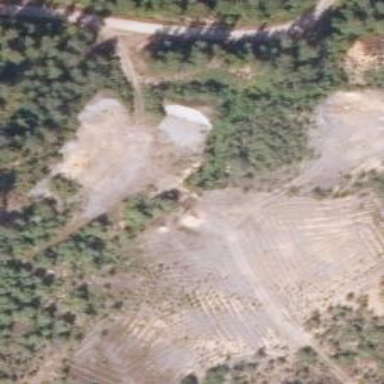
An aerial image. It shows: Quarry area.